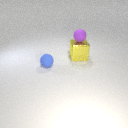
large yellow metal cube below small purple rubber sphere